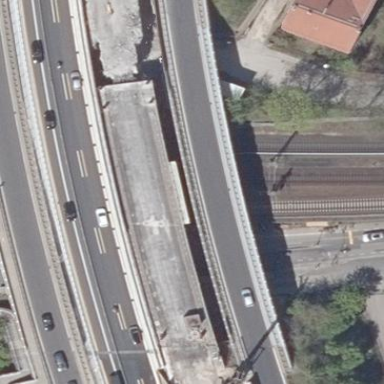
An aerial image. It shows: Bridge with beam structure.